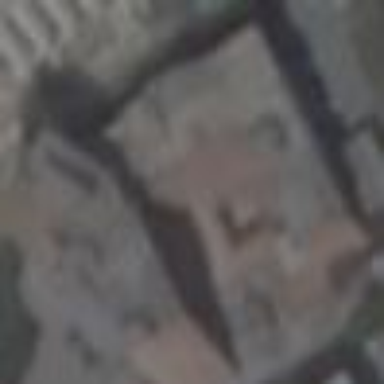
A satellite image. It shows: Government office building.